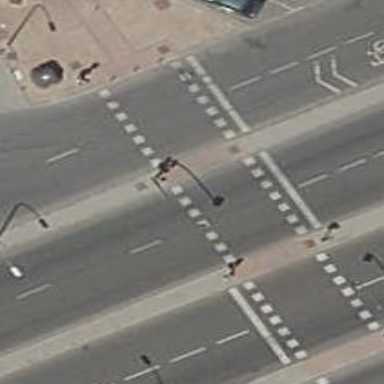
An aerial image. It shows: Crossing with traffic signals.